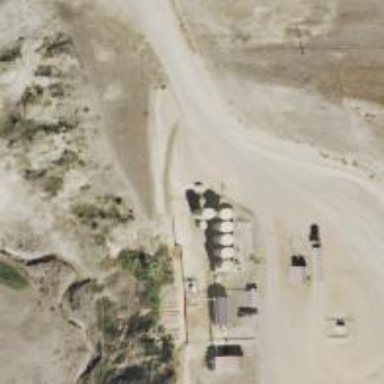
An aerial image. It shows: Storage tank that is man-made.